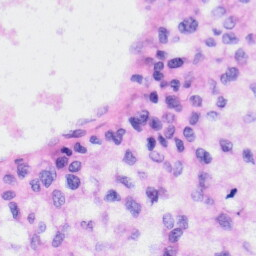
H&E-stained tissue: Liver